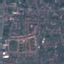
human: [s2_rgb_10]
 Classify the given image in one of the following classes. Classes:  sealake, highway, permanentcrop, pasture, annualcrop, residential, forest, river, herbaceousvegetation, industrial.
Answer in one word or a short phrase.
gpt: Residential